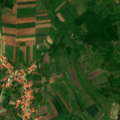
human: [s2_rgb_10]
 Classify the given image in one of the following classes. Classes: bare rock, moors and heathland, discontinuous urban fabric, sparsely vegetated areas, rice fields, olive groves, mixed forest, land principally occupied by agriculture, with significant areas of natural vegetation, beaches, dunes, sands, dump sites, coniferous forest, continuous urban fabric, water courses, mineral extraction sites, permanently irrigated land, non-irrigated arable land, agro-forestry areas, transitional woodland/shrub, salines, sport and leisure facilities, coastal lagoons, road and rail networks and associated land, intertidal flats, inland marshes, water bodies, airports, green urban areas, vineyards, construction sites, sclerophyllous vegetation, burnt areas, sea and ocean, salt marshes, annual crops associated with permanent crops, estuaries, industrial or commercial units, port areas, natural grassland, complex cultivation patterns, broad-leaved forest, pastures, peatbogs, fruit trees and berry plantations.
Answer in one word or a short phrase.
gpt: discontinuous urban fabric, non-irrigated arable land, pastures, complex cultivation patterns, land principally occupied by agriculture, with significant areas of natural vegetation, broad-leaved forest